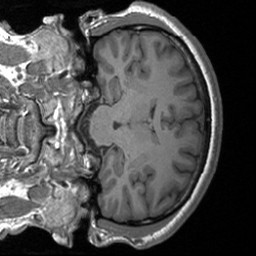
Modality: T1w
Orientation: coronal
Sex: male
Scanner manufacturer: siemens
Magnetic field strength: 3 T
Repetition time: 1.9 s
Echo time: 0.00226 s